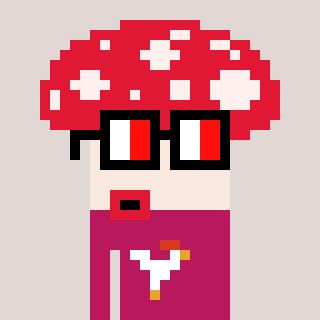
a pixel art character with square glasses with black frames and red eyes, a mushroom-shaped head and a darkpink-colored body on a warm background